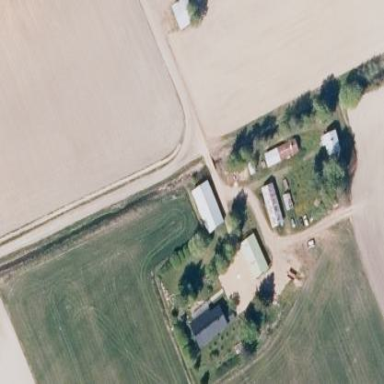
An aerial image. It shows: Farmyard area.